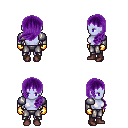
a pixel art fantasy rpg character, female body template, dark elf, purple skin, steel arm armor, metal pants, purple left-swept hairstyle, gold gloves, maroon shoes, four views (front, back, left, right), 2x2 character sprite sheet, small pixel art, hard edges, no anti-aliasing